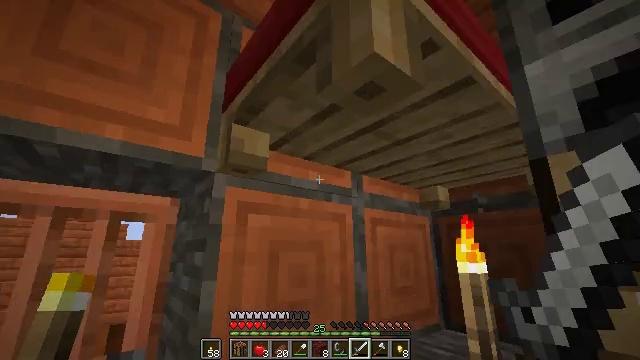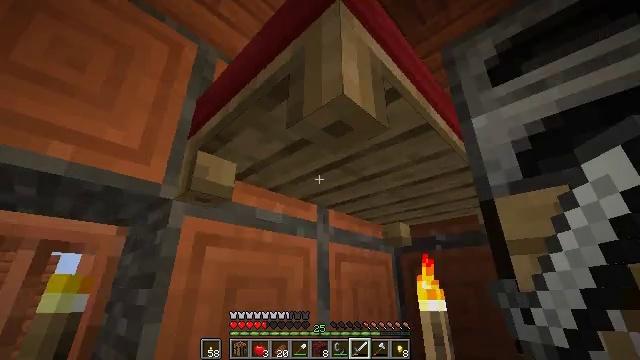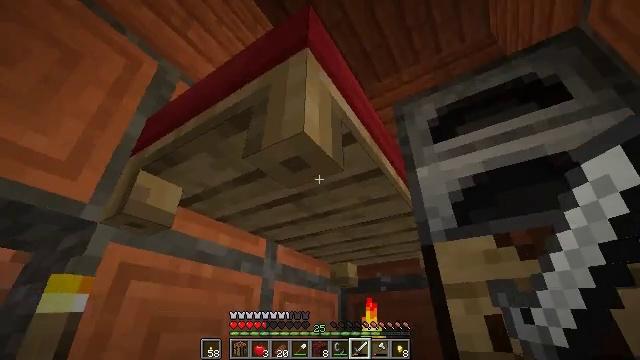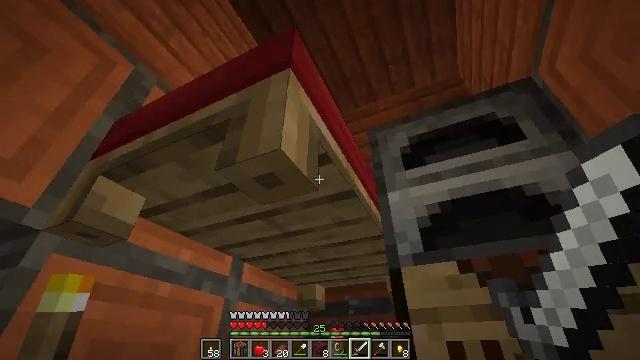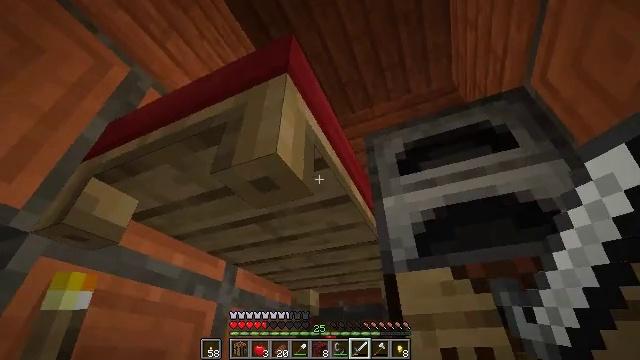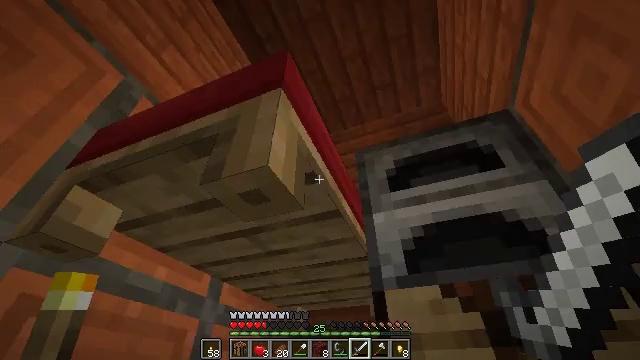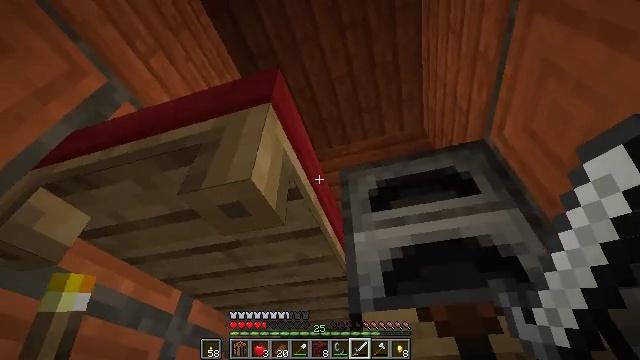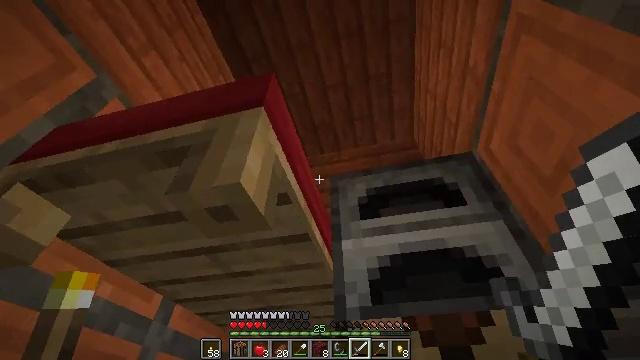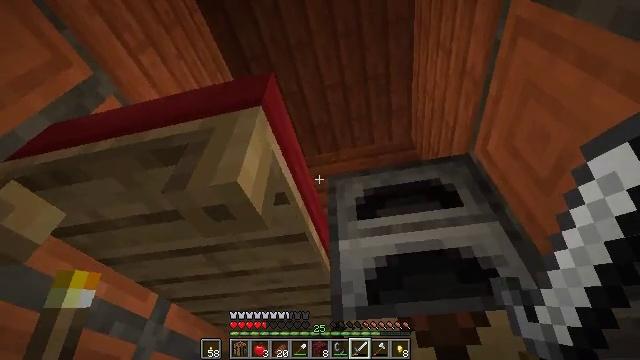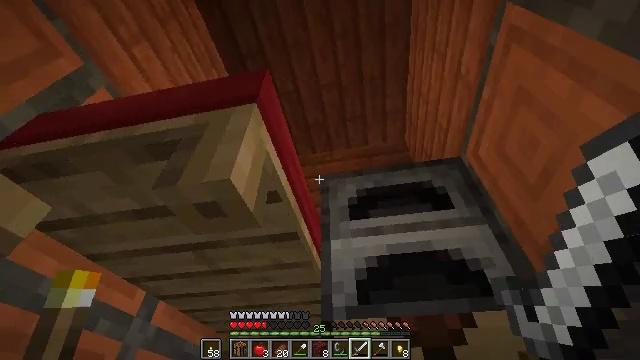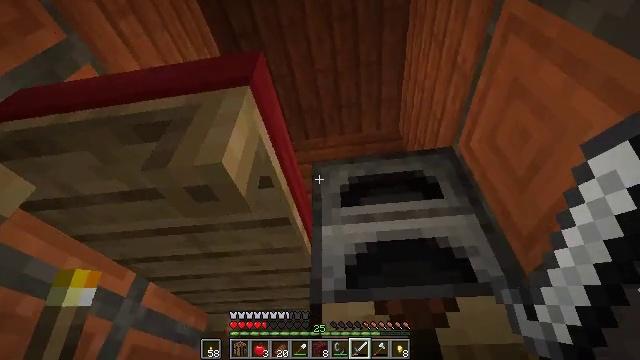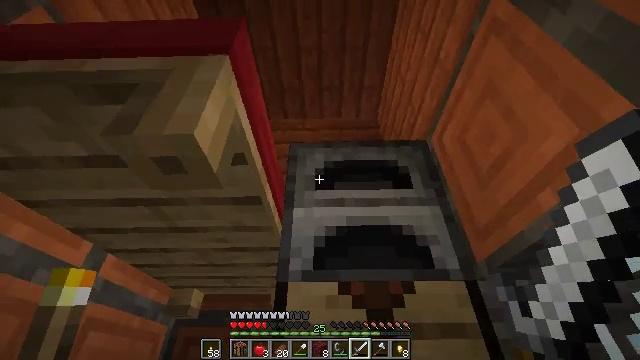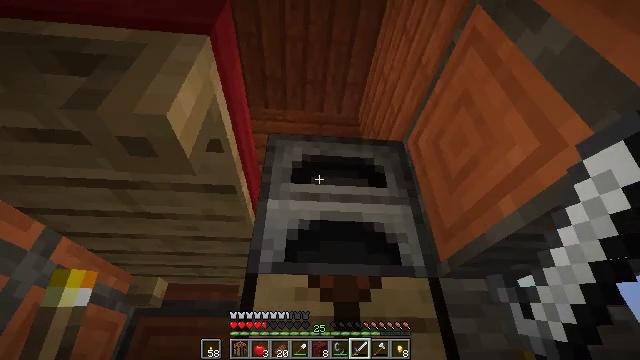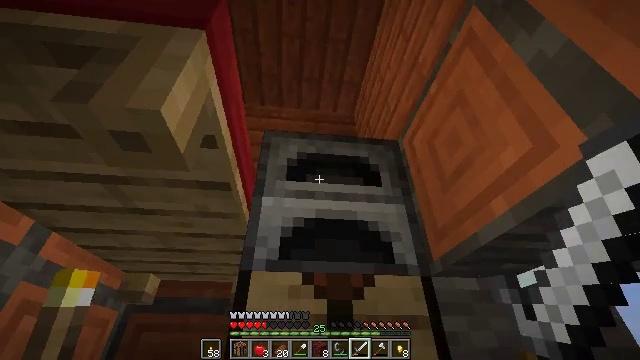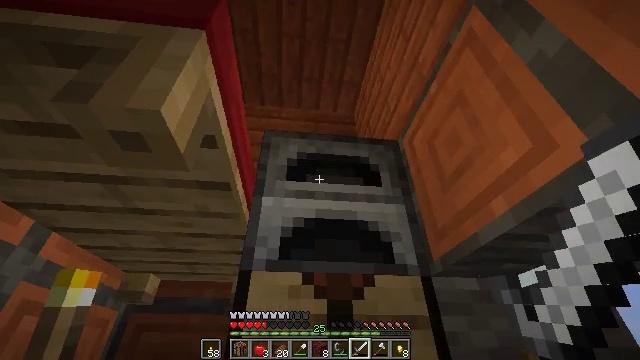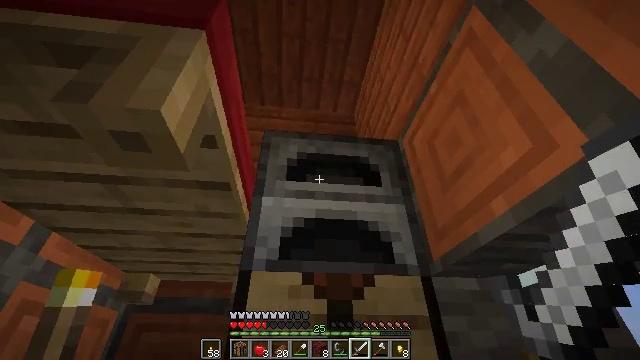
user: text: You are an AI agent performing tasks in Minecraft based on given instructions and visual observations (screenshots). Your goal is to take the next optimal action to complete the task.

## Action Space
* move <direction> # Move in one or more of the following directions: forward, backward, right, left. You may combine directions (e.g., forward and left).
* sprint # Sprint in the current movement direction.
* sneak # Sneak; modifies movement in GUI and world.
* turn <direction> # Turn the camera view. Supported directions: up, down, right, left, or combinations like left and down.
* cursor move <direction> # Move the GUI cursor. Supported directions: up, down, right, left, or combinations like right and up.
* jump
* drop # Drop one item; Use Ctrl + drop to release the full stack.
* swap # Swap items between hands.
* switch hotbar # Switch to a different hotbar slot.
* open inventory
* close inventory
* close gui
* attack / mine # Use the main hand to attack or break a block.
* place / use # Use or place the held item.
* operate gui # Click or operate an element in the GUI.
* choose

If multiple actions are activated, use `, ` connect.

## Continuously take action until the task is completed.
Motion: motion action
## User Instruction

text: Prepare materials to craft a diamond sword.
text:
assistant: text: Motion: turn right and up
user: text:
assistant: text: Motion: turn right and up
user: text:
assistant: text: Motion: turn right and up
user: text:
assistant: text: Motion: turn right and up
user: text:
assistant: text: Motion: turn right and up
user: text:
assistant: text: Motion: turn right and up
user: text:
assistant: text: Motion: turn right and up
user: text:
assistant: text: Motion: no_op
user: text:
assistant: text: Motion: turn right
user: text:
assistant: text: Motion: turn right and down
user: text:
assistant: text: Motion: turn right and down
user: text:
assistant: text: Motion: turn right and down
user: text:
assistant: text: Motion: turn right
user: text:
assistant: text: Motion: no_op
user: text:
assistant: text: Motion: no_op
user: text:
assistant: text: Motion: use / place
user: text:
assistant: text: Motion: use / place
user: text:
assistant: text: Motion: use / place
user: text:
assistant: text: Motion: no_op
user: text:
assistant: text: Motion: no_op
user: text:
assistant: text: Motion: open gui
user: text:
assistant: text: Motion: no_op
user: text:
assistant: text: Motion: no_op
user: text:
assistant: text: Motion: no_op
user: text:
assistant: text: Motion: no_op
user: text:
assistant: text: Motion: no_op
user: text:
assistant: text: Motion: no_op
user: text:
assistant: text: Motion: no_op
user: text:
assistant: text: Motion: no_op
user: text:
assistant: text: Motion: no_op